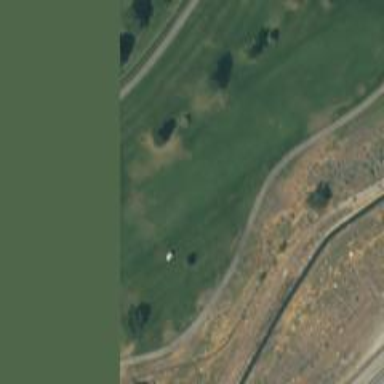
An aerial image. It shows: Golf fairway surrounded by grass.